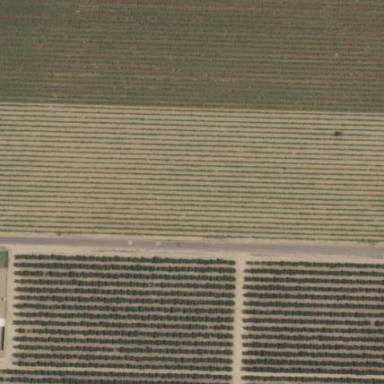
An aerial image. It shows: Vineyard with open space properties.